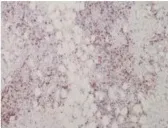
Ki67 (20-30.
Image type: pathology (immunostaining)